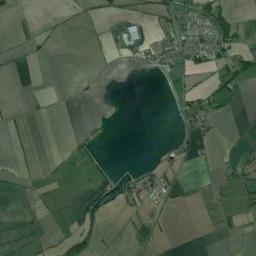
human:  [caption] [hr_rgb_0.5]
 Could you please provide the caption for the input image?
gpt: There are many meadows around the lake .

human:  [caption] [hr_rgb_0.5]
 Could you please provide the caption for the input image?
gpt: An irregular blue-blue lake on a field where green and yellow-brown intersect .

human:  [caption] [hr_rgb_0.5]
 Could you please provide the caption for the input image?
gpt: The deep green lake lies in farmland and a town is next to it .

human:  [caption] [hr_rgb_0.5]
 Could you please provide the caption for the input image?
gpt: There are two lakes in the picture .

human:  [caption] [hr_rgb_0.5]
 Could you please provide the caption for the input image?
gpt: There are green farmlands and brown farmlands around the lake .